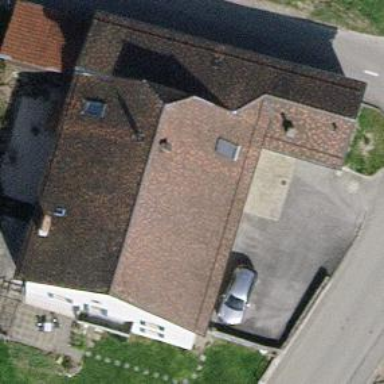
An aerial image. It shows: House with hipped roof.